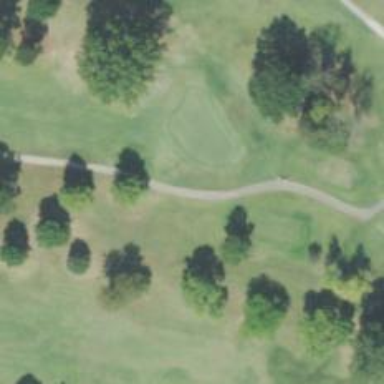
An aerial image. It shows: Path designated for golf carts.